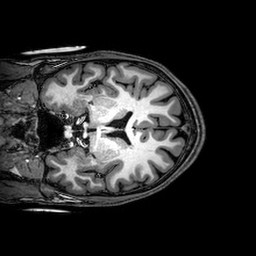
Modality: T1w
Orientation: coronal
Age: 20
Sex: male
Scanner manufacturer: philips
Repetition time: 0.008352 s
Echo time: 0.00385 s